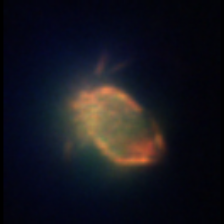
Taxon: Ciliates
Group: Other